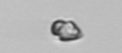
Label: Heterocapsa_rotundata